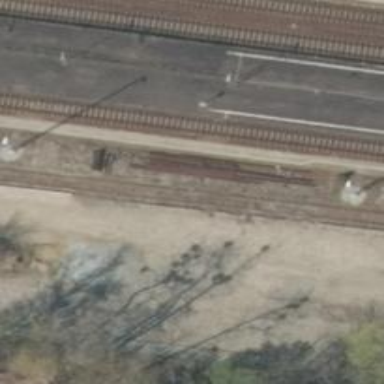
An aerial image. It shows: Railway signal.